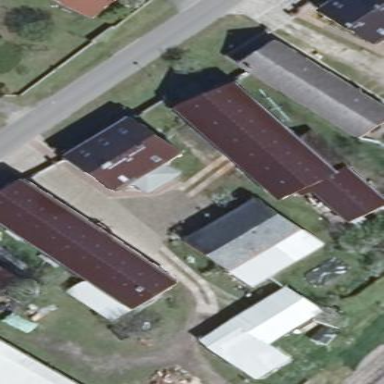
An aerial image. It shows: Building with flat maroon roof. It has multiple parts.